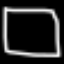
Label: square